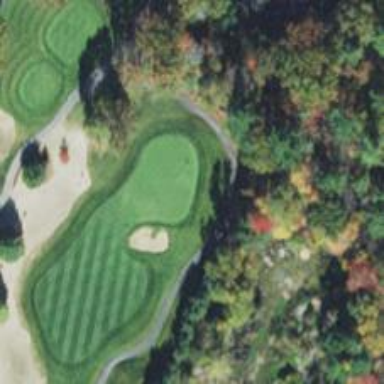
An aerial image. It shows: Golf hole.